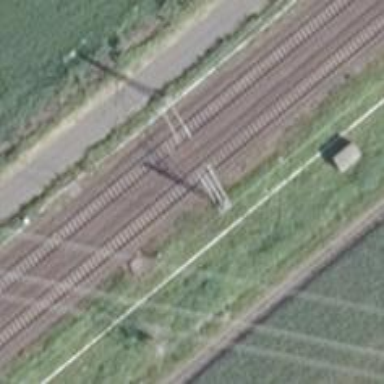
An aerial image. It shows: Railway signal.